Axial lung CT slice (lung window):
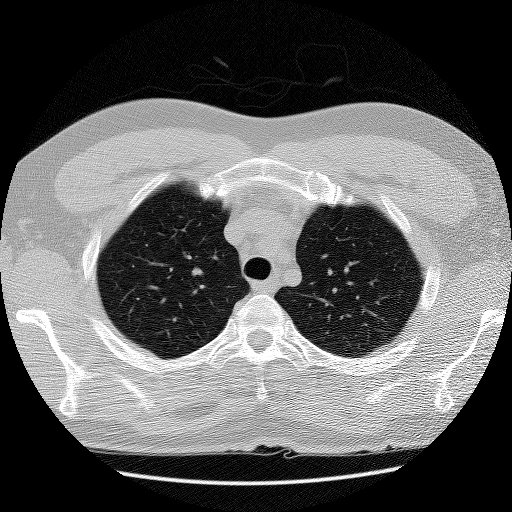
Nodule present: no